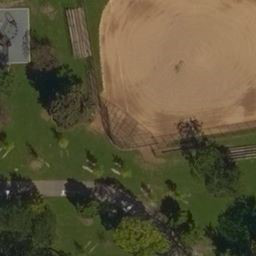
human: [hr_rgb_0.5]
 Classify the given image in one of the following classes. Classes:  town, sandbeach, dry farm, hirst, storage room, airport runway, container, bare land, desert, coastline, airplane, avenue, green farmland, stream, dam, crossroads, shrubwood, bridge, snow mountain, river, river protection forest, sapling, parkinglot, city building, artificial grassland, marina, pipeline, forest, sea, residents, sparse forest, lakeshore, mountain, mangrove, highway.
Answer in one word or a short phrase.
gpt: artificial grassland